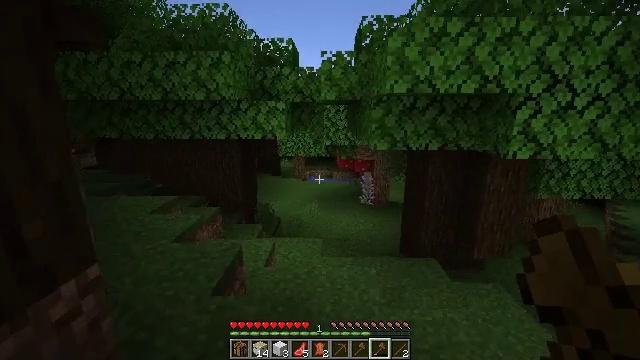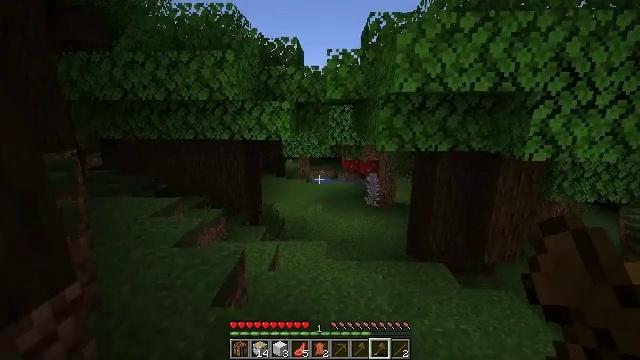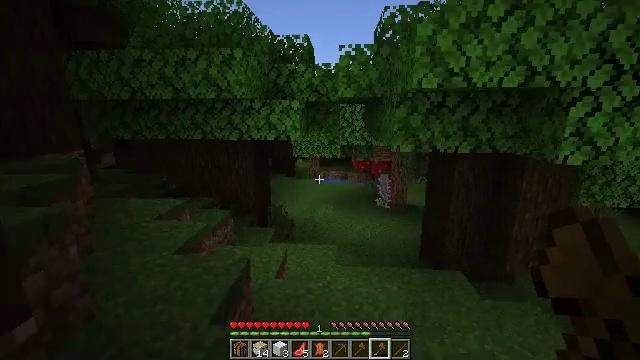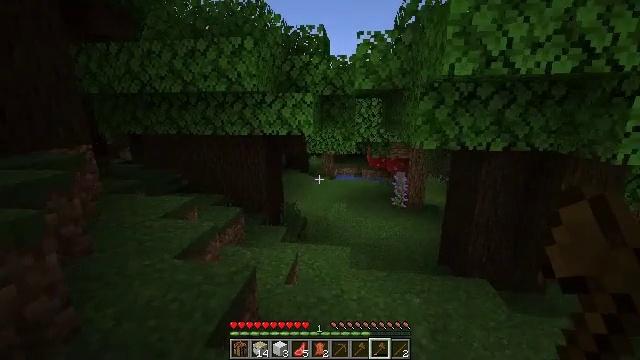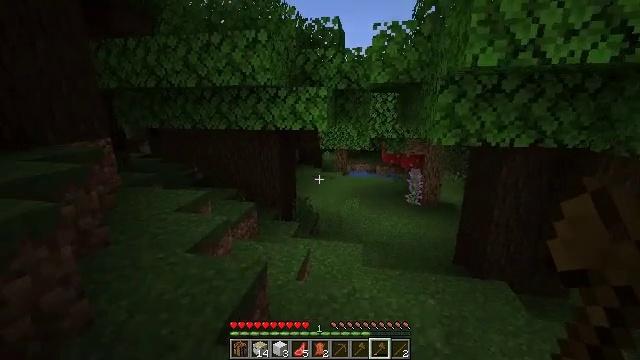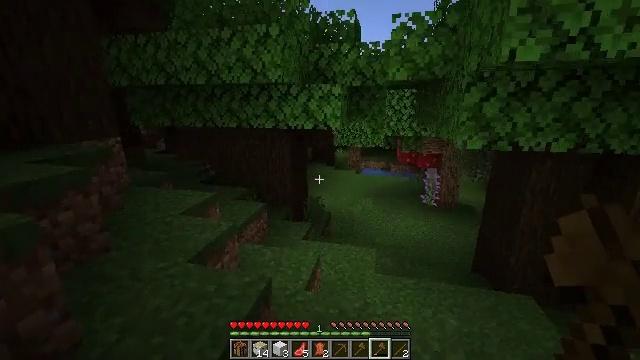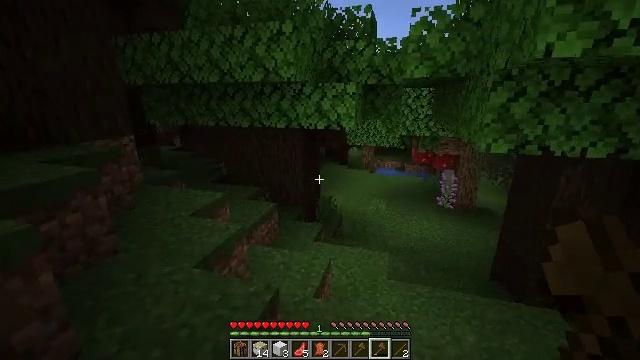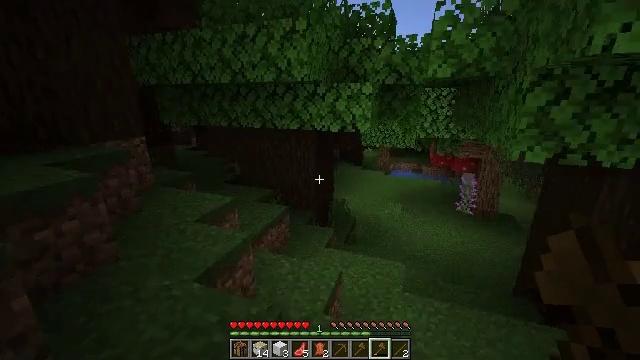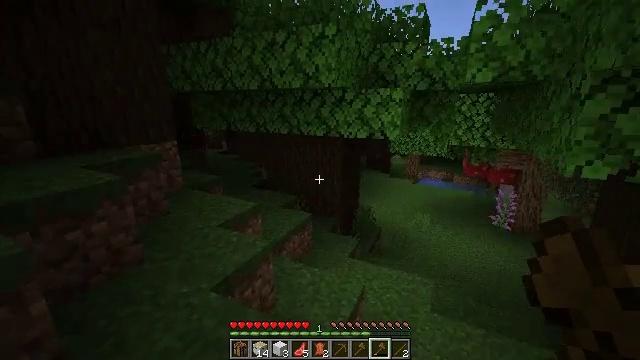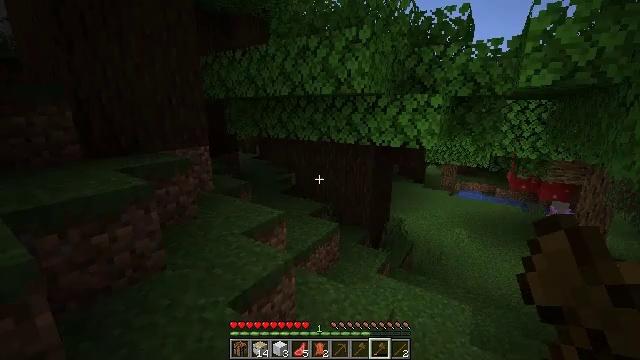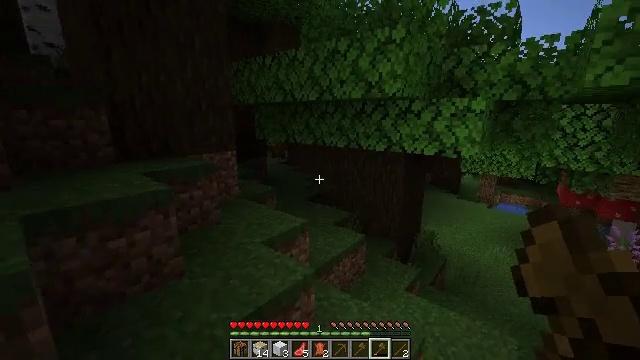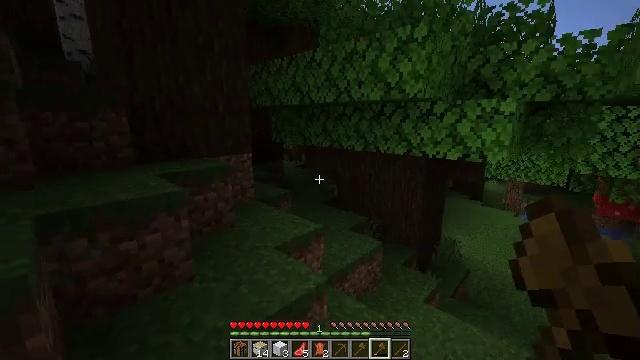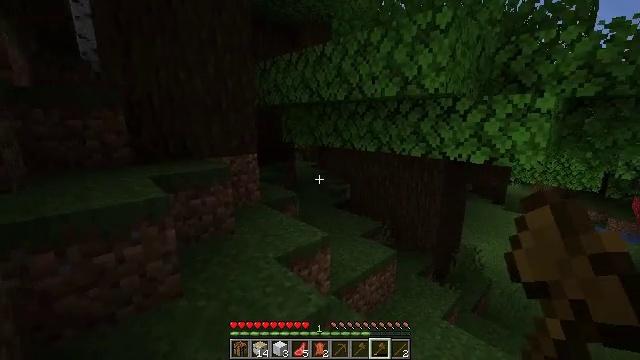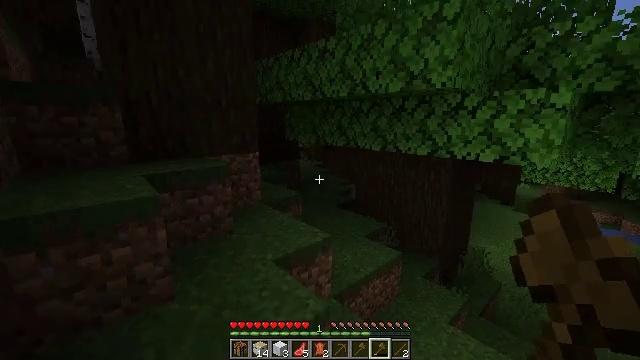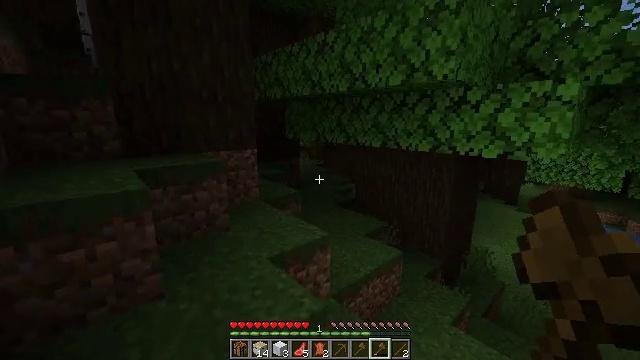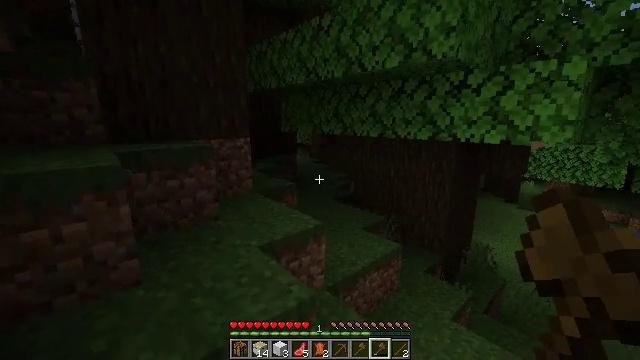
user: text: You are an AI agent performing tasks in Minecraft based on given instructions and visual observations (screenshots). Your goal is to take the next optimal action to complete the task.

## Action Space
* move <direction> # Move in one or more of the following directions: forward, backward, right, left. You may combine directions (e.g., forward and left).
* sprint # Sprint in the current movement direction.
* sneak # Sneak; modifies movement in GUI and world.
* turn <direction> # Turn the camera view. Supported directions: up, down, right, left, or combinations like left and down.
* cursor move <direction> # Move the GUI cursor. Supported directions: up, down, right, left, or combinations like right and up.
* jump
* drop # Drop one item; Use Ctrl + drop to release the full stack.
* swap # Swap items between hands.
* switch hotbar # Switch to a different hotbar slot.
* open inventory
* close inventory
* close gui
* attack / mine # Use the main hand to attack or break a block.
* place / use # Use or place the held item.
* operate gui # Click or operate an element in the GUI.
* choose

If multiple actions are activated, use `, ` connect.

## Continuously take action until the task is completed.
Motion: motion action
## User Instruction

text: Collect parts of the brown mushroom block.
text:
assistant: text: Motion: move forward, turn left
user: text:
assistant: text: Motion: move forward, turn left
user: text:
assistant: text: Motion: move forward, turn left and down
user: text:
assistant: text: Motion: move forward, turn left
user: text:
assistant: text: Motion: move forward, turn left
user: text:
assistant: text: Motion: move forward, turn left
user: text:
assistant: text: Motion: move forward, turn left
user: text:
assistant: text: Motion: move forward, turn left and up
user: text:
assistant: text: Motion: move forward, turn left and up
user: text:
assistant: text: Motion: move forward, turn left and up
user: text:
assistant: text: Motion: move forward, turn left
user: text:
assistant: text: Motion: move forward and move right, turn left
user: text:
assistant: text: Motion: move forward and move right, turn left
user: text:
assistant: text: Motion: move forward and move right
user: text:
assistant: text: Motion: move forward and move right
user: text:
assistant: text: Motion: move forward and move right
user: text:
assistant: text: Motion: move forward and move right
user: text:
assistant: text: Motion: move forward and move right
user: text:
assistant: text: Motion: move forward and move right
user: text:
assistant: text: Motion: move forward and move right
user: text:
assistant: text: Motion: move forward and move right, turn right and up
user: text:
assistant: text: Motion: move forward and move right, turn right and up
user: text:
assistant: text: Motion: move forward, turn right and up
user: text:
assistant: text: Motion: move forward, turn right and up
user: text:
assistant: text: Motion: move forward, turn right
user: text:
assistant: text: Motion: move forward, turn right
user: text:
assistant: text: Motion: move forward, turn right
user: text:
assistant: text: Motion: move forward, turn right
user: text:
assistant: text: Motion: move forward
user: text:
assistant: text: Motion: move forward